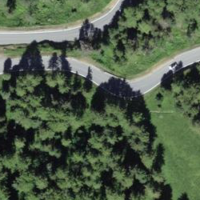
EUNIS habitat code: 43
Species observed at this site:
Cyaniris semiargus
Erebia melampus
Vanessa atalanta